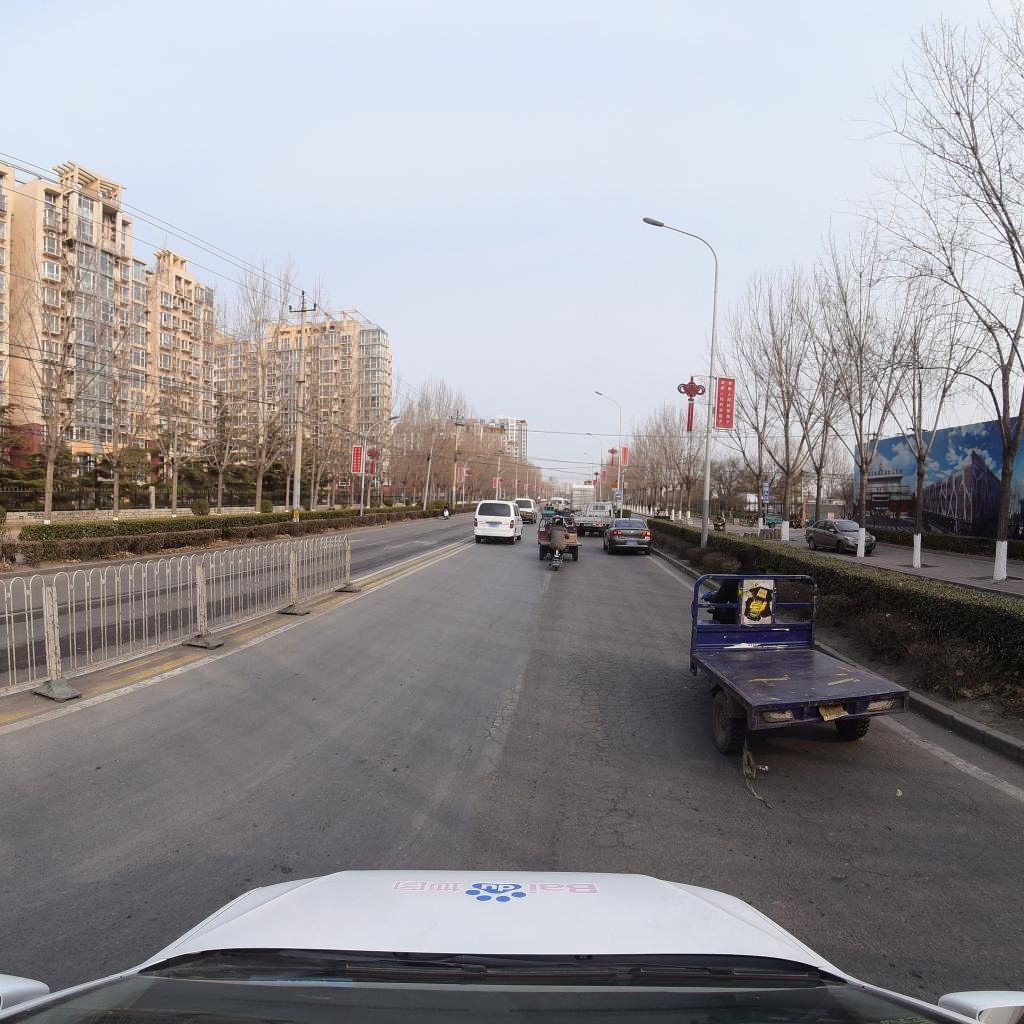
Region: Fengtai
Road damage annotations: alligator crack